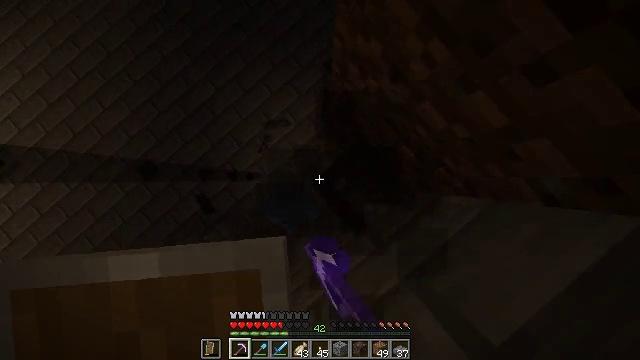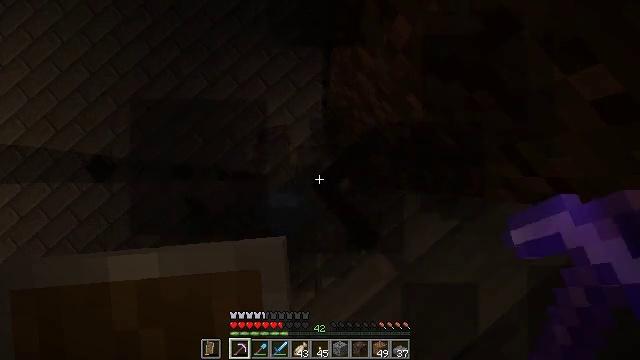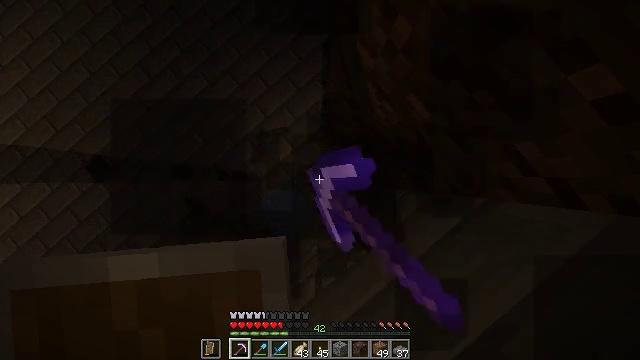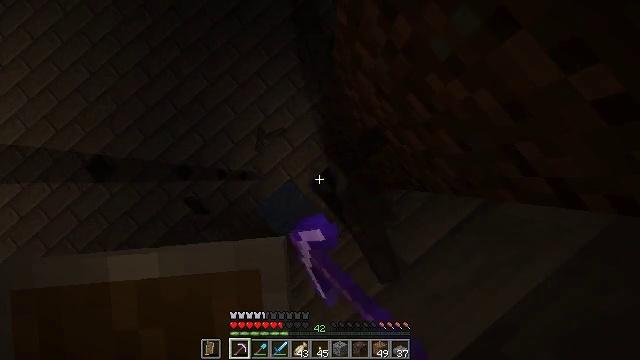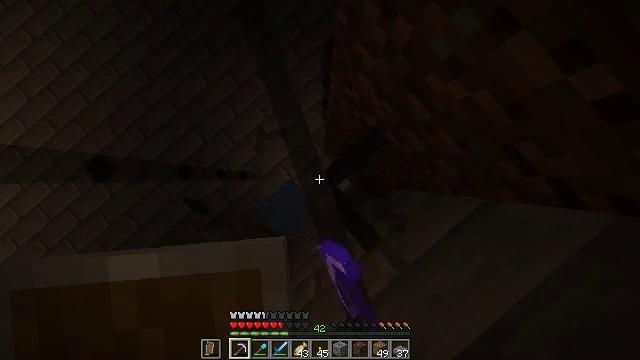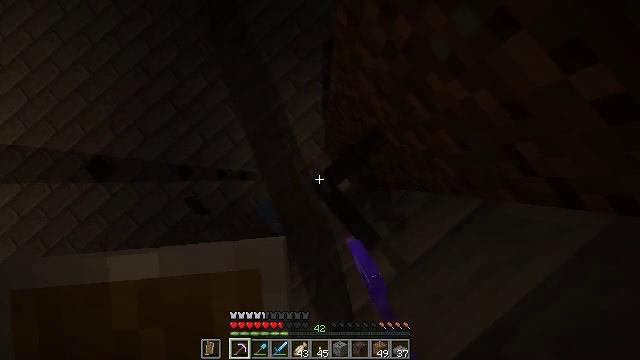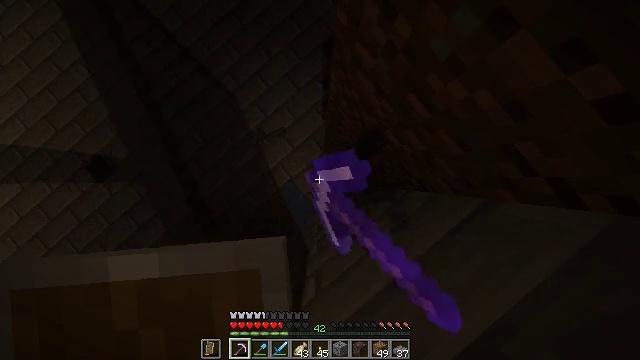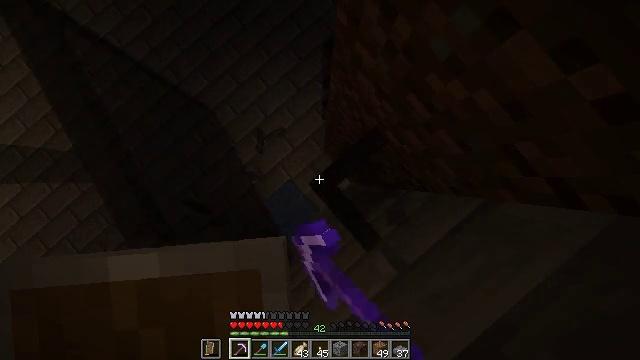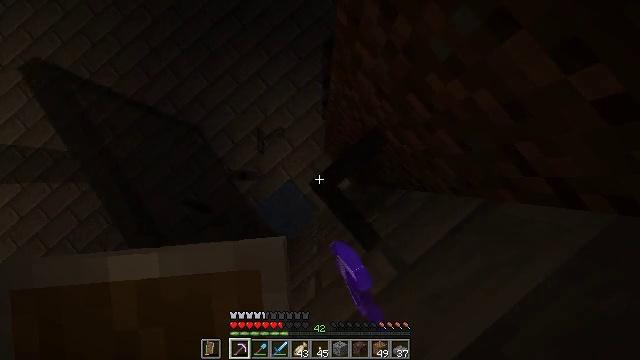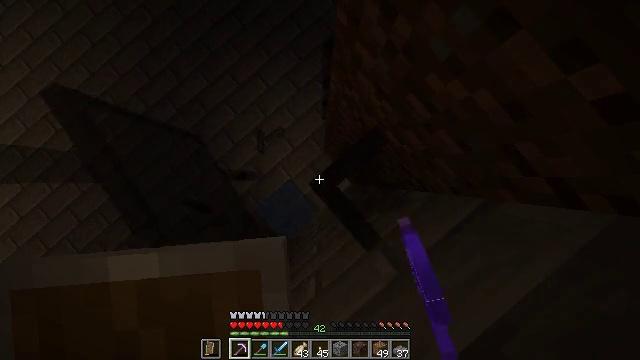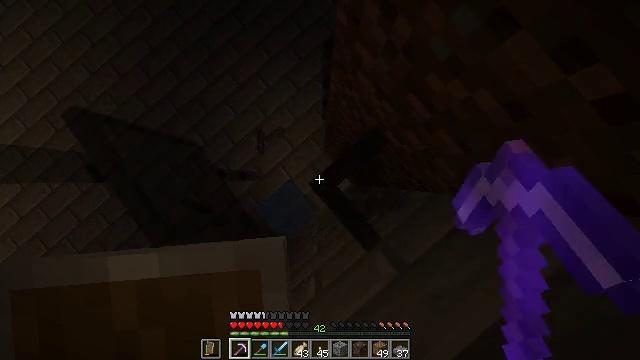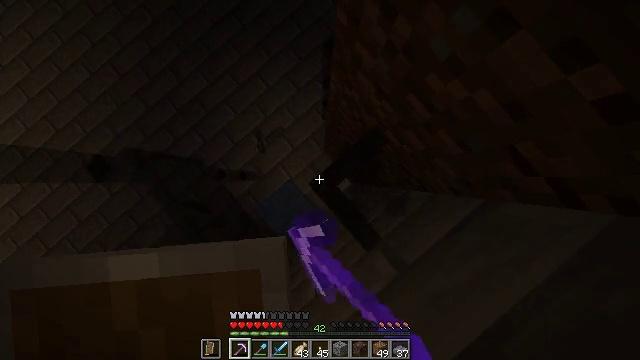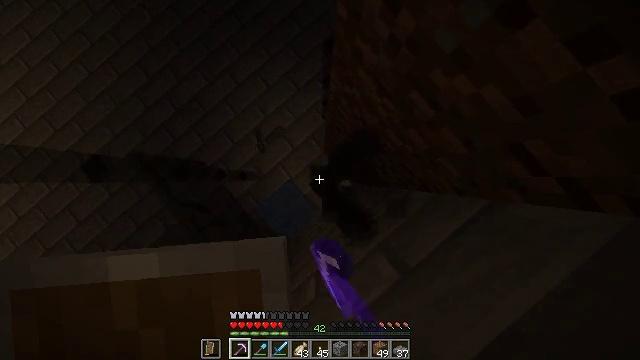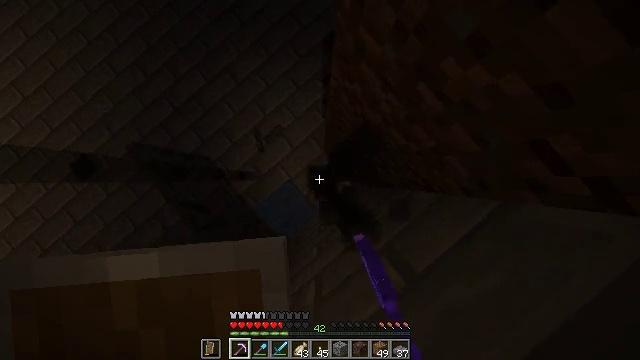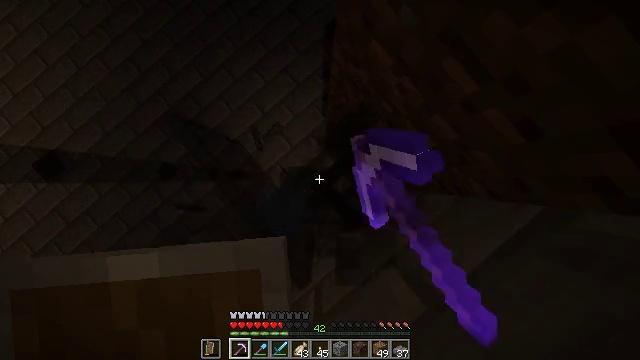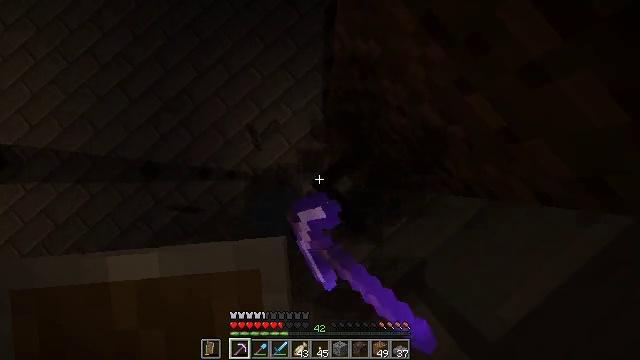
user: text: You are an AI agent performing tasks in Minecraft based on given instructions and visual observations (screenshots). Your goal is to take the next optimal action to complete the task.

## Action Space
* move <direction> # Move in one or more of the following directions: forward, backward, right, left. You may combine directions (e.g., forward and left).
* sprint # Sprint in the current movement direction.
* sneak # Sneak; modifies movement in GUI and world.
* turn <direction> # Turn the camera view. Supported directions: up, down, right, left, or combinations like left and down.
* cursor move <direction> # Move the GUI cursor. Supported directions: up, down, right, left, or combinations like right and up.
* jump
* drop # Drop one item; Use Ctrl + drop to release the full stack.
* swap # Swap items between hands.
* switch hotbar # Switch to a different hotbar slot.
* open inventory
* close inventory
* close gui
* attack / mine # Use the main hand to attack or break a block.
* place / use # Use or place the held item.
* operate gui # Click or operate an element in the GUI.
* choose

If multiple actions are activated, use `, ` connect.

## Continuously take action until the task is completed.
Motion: motion action
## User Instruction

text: Recycle the black stained glass pane.
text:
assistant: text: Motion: attack / mine
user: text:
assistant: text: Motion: attack / mine
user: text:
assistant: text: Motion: attack / mine
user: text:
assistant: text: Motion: attack / mine
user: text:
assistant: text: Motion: attack / mine
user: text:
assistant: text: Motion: attack / mine
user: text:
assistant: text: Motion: attack / mine
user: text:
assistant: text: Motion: attack / mine
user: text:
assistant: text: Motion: attack / mine
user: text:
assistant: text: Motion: attack / mine
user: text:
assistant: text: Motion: attack / mine
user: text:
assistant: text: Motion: attack / mine
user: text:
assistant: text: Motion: attack / mine
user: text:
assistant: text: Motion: attack / mine
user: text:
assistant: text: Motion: attack / mine
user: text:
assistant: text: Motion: attack / mine
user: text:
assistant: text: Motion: attack / mine
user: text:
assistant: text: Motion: attack / mine
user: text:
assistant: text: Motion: attack / mine
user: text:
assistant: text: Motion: attack / mine
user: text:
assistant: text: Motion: attack / mine
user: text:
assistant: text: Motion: attack / mine
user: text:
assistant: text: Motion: attack / mine
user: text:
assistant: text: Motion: attack / mine
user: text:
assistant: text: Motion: attack / mine
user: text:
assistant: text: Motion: attack / mine
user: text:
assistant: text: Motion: attack / mine
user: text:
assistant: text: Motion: attack / mine
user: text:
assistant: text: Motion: attack / mine
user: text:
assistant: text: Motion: attack / mine